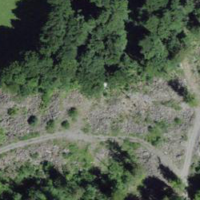
EUNIS habitat code: 44
Species observed at this site:
Tussilago farfara